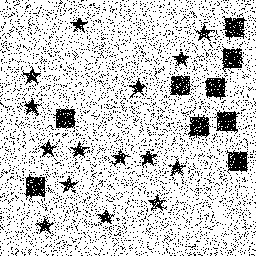
Squares: 9
Triangles: 0
Stars: 15
Total shapes: 24